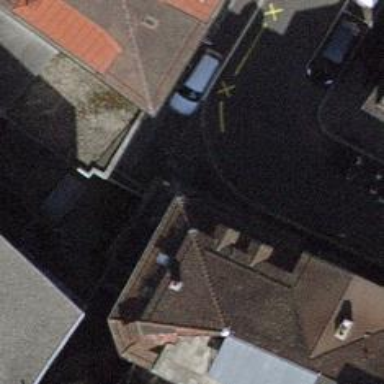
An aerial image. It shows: Set of steps on the road.